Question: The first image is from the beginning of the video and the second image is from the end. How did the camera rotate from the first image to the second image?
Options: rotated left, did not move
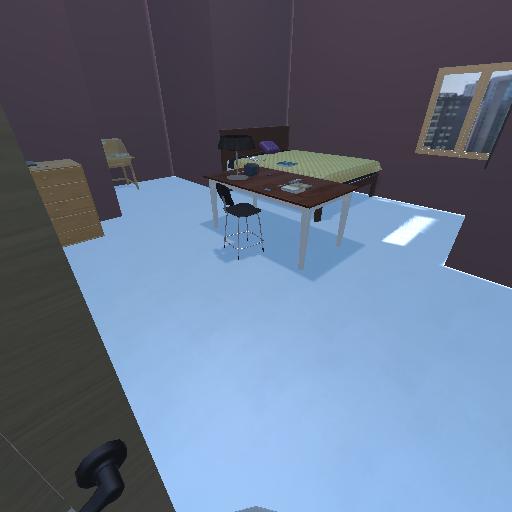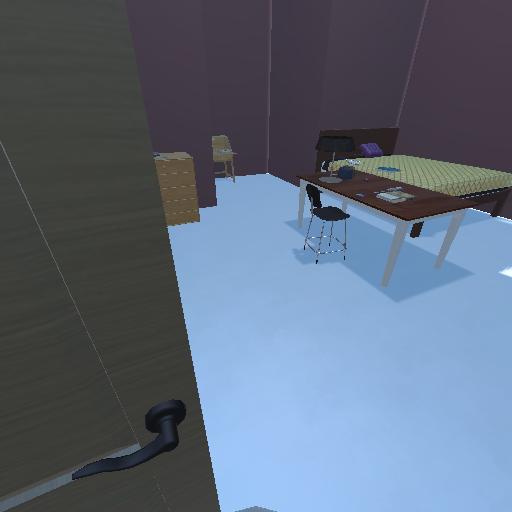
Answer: rotated left